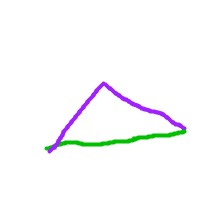
Shape: triangle